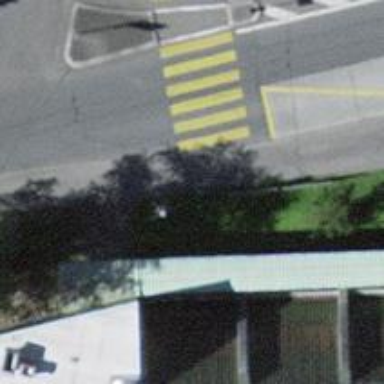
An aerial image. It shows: Kerb barrier.